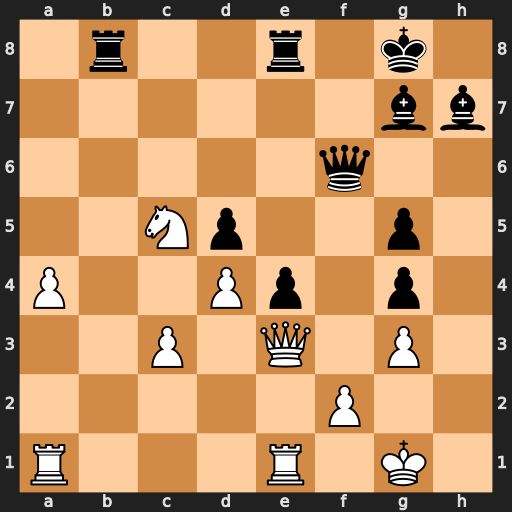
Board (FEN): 1r2r1k1/6bb/5q2/2Np2p1/P2Pp1p1/2P1Q1P1/5P2/R3R1K1
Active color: w
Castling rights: -
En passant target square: -
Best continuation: Nd7 Qh6 Nxb8